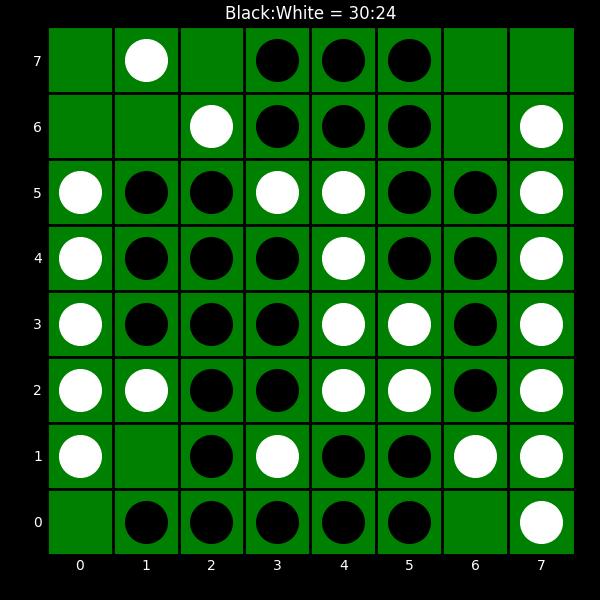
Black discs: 30
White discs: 24